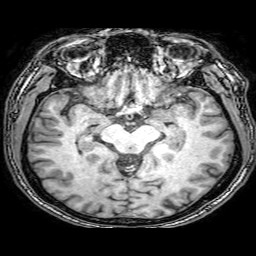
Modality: T1w
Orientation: coronal
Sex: male
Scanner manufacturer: philips
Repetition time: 0.008171 s
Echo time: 0.00374 s